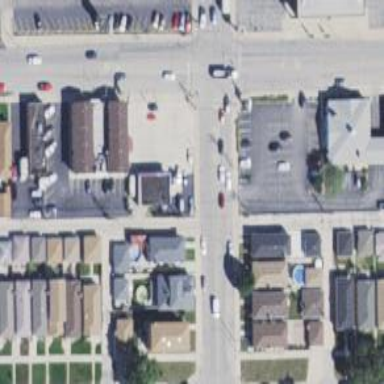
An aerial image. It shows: Alley classified as service road.